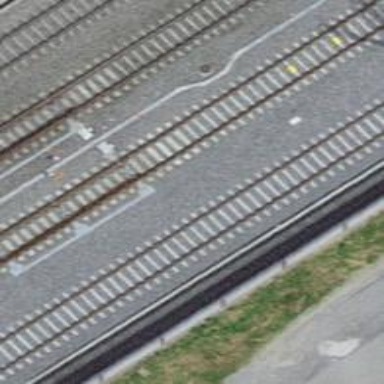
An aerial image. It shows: Railway switch.